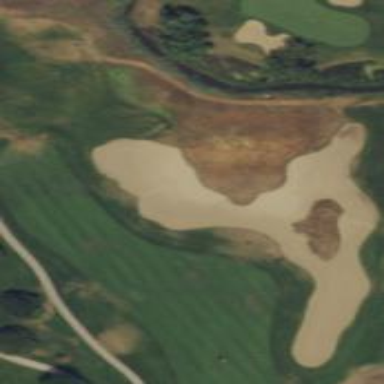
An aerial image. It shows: Golf bunker filled with natural sand.